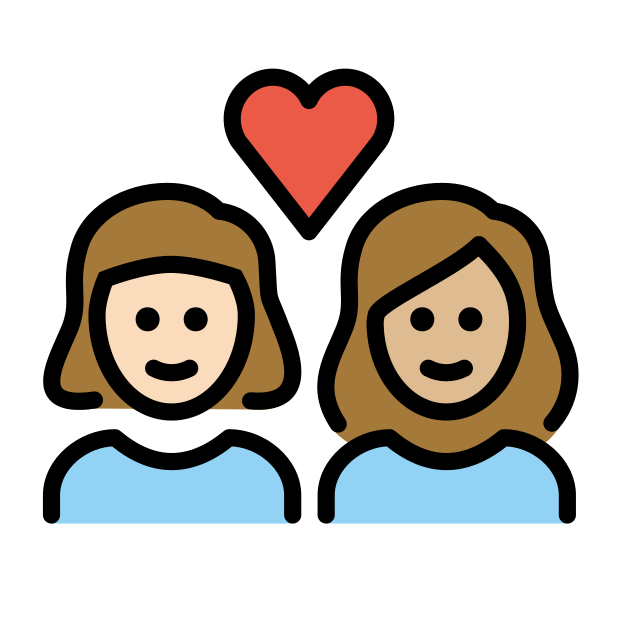
couple with heart: woman, woman, light skin tone, medium-light skin tone